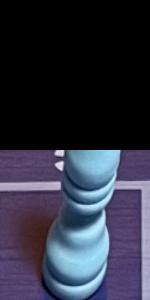
Label: Bishop_White